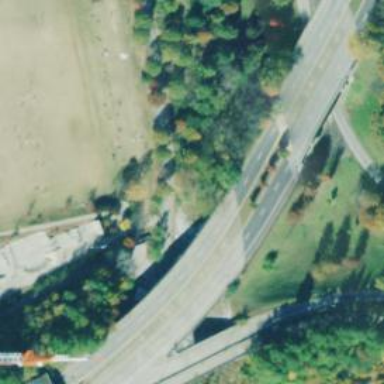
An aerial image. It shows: This image shows trunk highway that functions as expressway.